Question: In my app, I have a button, when it is clicked a popoverView will be displayed.
I used the following code
First, I added UIPopover+Iphone.h and UIPopover+Iphone.m files from the link <URL>
'''
-(IBAction)buttonClicked:(id)sender
{
UIViewController *popoverViewController=[[UIViewController alloc]init];
UIPopoverController * popoverController=[[UIPopoverController alloc]initWithContentViewController:popoverViewController];
popoverController.popoverContentSize=CGSizeMake(200, 200);
[popoverController presentPopoverFromRect:timingTextField.frame inView:self.view permittedArrowDirections: UIPopoverArrowDirectionUp animated:YES];
}
'''
I got an output like this

Now I want to insert some objects in it, say a button or some other equivalent UI element. Can anyone please suggest me something. Thanks in advance.
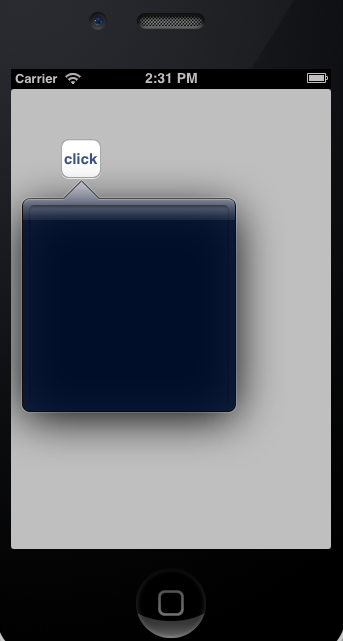
Answer: Add the elements you want to your 'UIViewController *popoverViewController'. this is the 'viewcontroller' that is displayed in 'PopoverController * popoverController'.